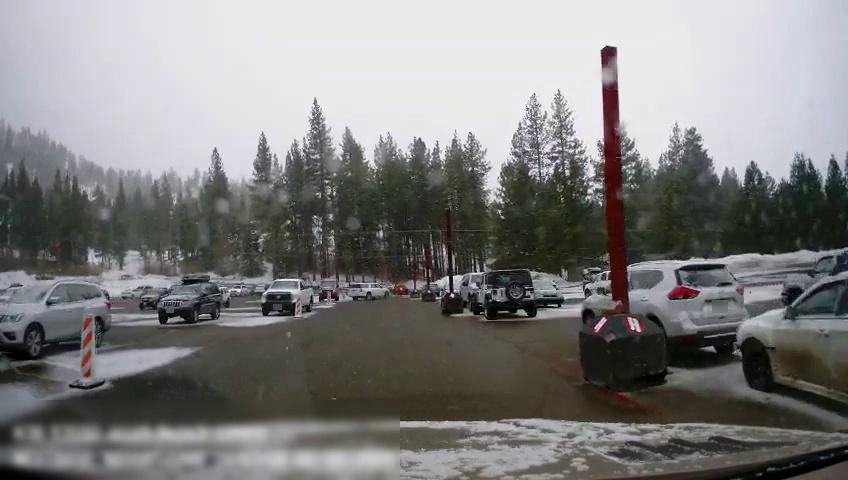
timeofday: Day
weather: Snowy
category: Vehicles | Car
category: Vehicles | SUV
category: Vehicles | SUV
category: Vehicles | Car
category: Vehicles | SUV
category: Vehicles | Truck
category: Vehicles | Car
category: Vehicles | Van
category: Vehicles | SUV
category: Vehicles | SUV
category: Vehicles | Truck
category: Vehicles | Car
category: Vehicles | Car
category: Vehicles | Truck
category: Vehicles | SUV
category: Drivable Space